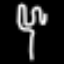
Label: fork